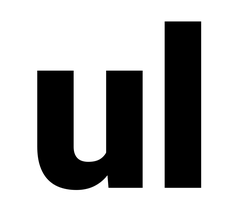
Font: Roboto_Black